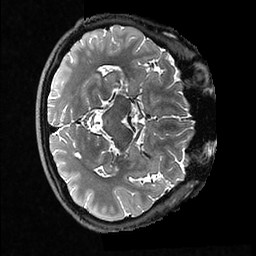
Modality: T2w
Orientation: axial
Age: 32
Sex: male
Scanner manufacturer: ge
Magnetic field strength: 3 T
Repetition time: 3.202 s
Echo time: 0.06636 s